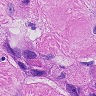
Metastatic tissue present: yes